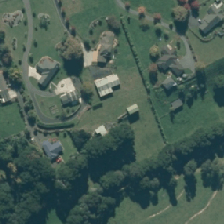
Land cover: urban_build_up